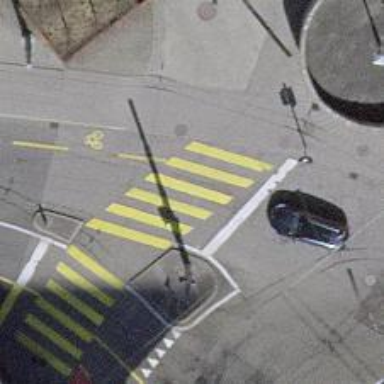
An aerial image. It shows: Road crossing with traffic signals and pedestrian island.